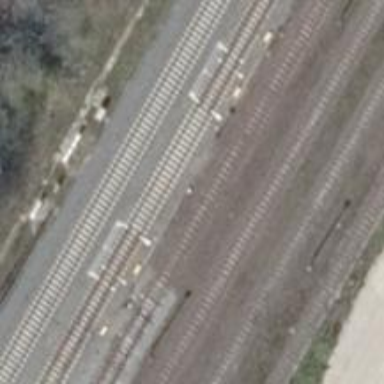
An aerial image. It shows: Electrified rail siding with contact line.